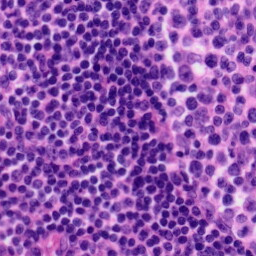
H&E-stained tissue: Tonsil